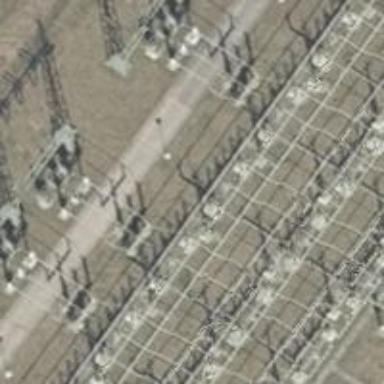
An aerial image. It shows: Outdoor switch with 3 cables.